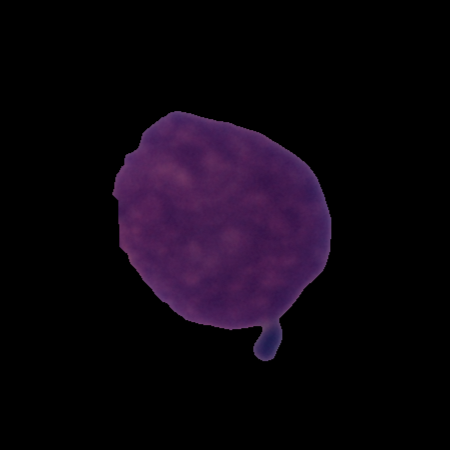
Label: cancer